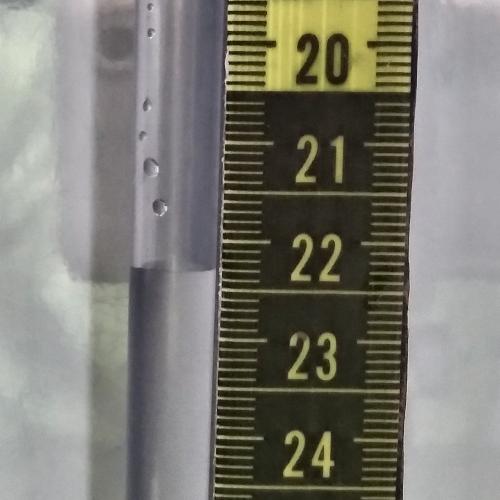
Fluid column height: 22.3 cm